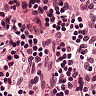
Metastatic tissue present: no